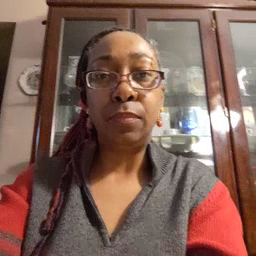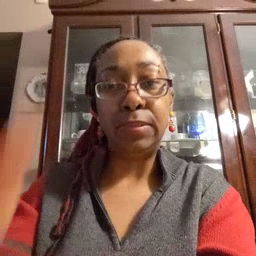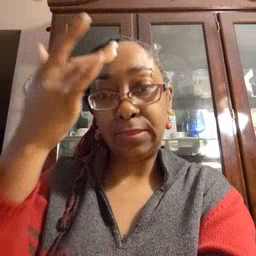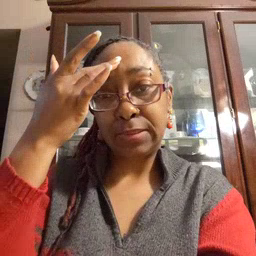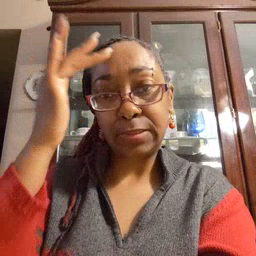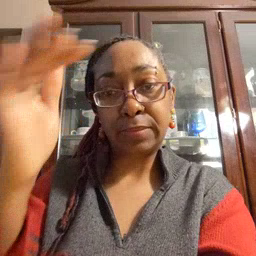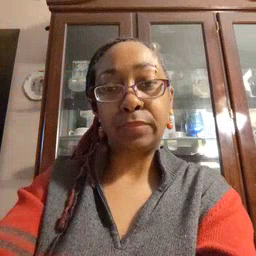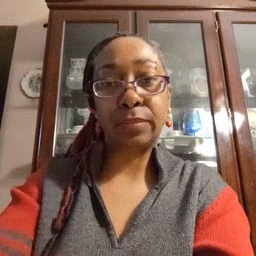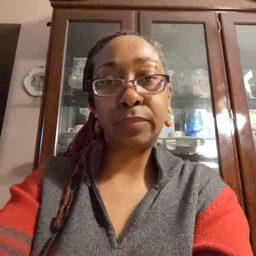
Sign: sick